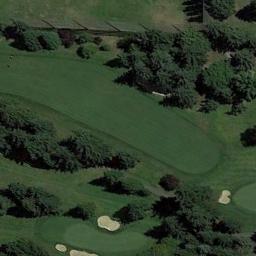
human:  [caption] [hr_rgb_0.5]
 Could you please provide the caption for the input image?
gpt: Many trees are near the golf course .

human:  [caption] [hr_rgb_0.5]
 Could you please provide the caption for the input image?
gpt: There is a fence on a large green lawn on the golf course, Many trees and a few bunkers .

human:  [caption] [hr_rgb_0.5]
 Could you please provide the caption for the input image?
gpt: The golf course has some fairways, Barrier trees and sandpits and some barrier trees are on both sides of the fairways .

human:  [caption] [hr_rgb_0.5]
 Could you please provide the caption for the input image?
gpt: There are six bunkers scattered along the road .

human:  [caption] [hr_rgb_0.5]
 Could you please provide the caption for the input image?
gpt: There are many green trees and some bunkers on the golf course .